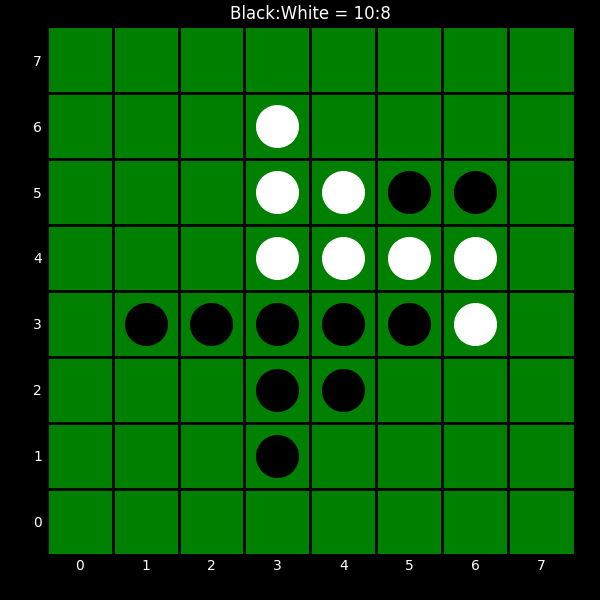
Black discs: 10
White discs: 8